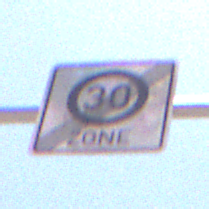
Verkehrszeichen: EndeZone30
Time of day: Midday
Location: Outdoor (RoadRail)
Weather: Clear
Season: NotSpecified
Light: Natural